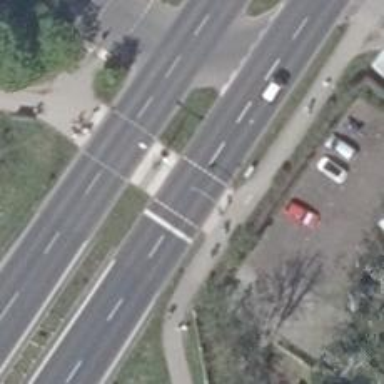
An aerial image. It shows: Road with traffic signals.